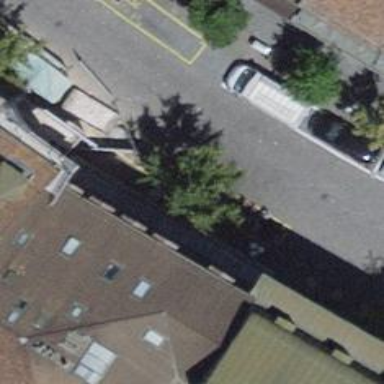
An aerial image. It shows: Bicycle parking facility.